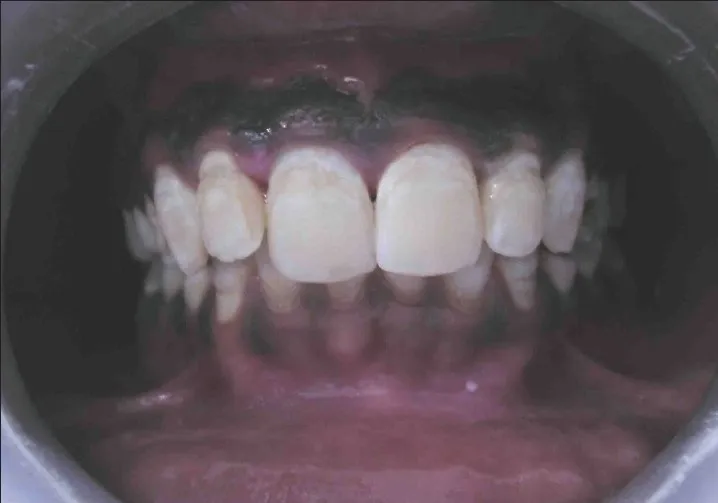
Post operative photo (case A).
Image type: medical_photograph (other_medical_photograph)